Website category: sports
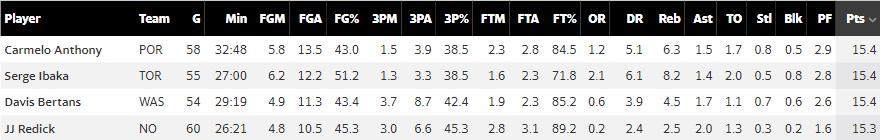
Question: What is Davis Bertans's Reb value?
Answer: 4.5

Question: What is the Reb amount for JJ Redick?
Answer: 2.5

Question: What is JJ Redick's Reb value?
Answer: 2.5

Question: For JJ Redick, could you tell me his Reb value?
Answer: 2.5

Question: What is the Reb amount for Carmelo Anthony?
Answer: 6.3

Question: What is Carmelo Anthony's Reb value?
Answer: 6.3

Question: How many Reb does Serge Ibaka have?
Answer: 8.2

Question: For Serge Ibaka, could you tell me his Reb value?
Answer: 8.2

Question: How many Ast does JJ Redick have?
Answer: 2.0

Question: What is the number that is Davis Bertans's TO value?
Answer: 1.1

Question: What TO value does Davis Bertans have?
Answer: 1.1

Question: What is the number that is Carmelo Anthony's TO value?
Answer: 1.7

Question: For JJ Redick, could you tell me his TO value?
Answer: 1.3

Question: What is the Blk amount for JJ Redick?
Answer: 0.2

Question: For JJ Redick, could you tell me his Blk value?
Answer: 0.2

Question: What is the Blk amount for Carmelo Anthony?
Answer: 0.5

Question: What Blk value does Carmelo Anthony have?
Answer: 0.5

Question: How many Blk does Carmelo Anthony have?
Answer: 0.5

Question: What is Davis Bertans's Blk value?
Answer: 0.6

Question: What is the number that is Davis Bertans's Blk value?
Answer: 0.6

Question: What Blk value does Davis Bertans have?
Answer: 0.6

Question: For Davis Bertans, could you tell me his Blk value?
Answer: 0.6

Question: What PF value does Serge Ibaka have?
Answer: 2.8

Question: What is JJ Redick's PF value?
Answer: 1.6

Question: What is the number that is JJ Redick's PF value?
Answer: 1.6

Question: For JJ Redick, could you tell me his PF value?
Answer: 1.6

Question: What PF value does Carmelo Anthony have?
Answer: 2.9

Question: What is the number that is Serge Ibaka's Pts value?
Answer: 15.4

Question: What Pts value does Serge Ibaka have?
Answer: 15.4

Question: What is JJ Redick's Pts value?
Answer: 15.3